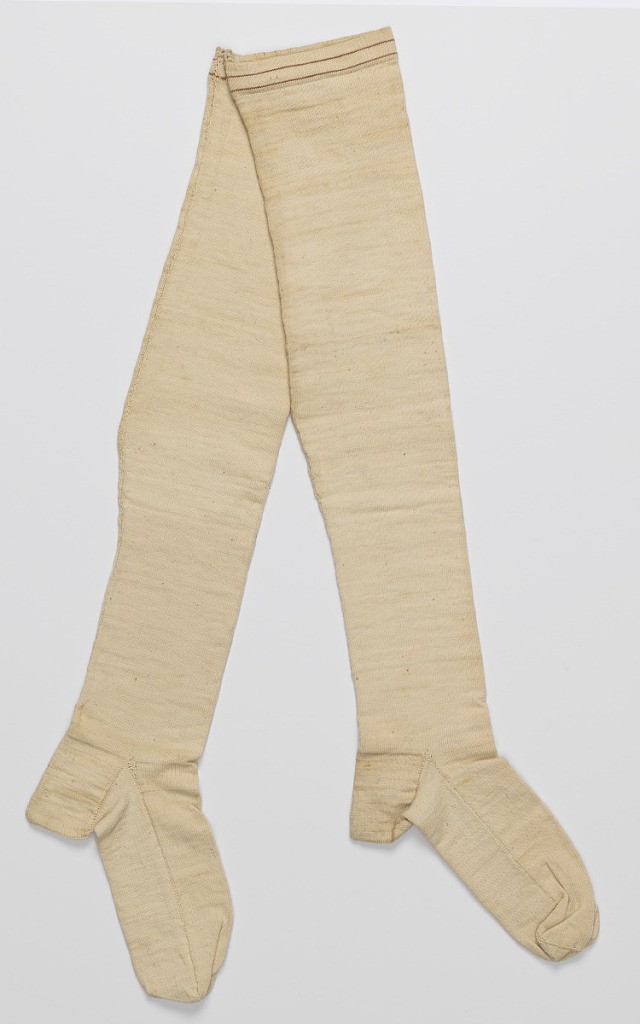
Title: Stockings
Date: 19th century
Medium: cotton Technique: knitting
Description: One pair of white handknit stockings with two narrow lines of reddish brown at the top.